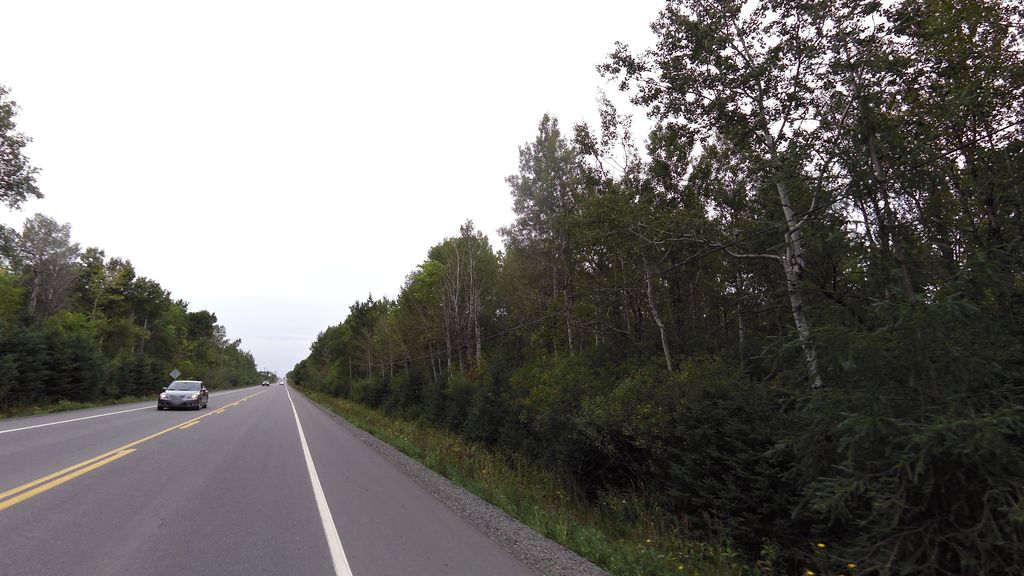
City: ottawa-gatineau